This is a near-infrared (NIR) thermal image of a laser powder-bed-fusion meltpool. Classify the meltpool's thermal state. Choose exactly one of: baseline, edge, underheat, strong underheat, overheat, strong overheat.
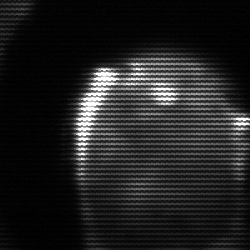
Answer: edge